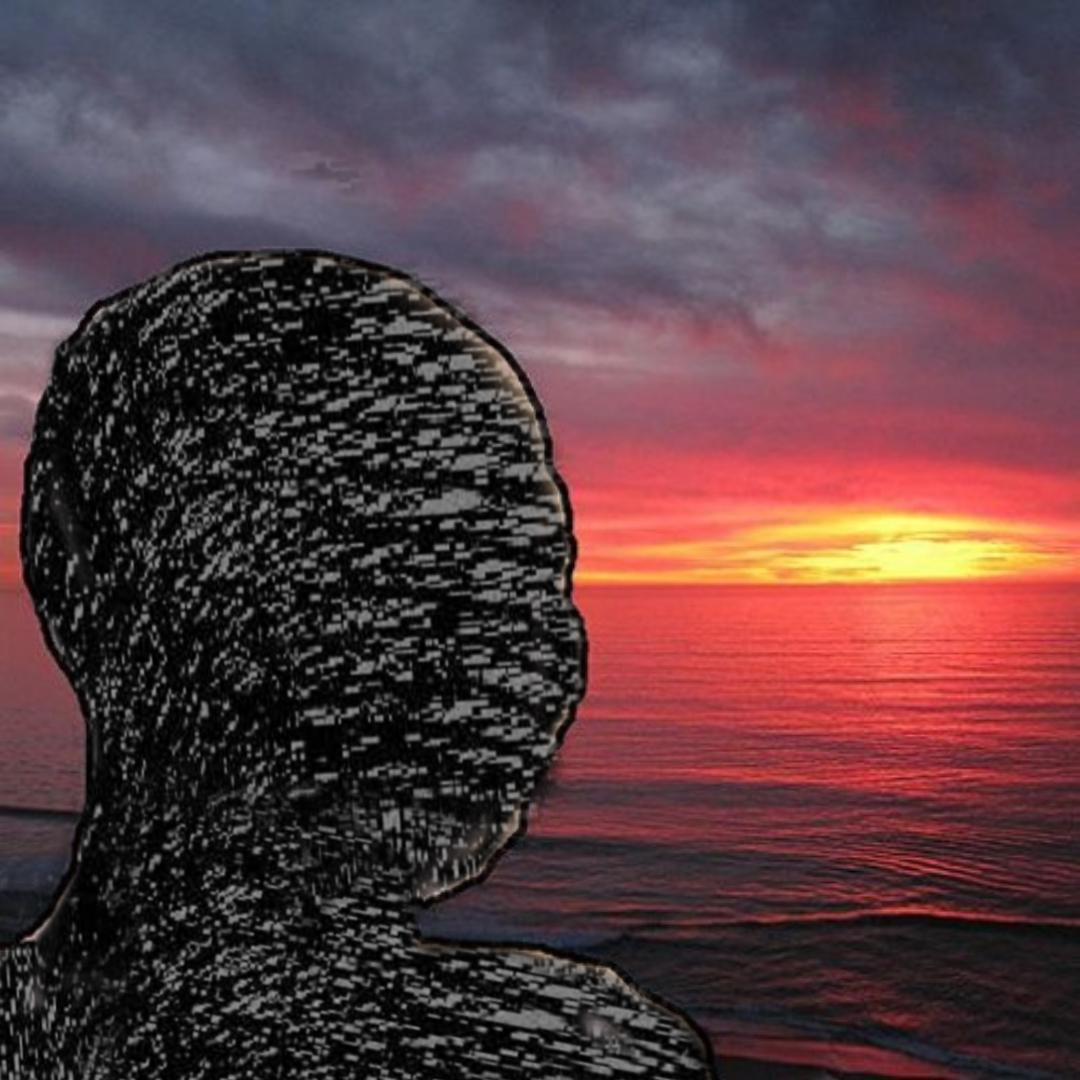
Label: 5_Wojak_with_Background